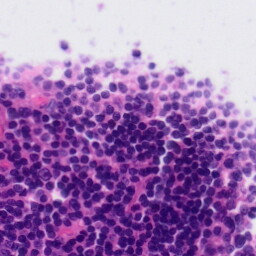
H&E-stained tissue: Tonsil